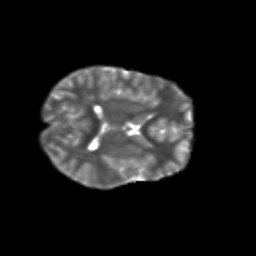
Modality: T2w
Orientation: axial
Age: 11
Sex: male
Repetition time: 9.4 s
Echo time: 0.089 s